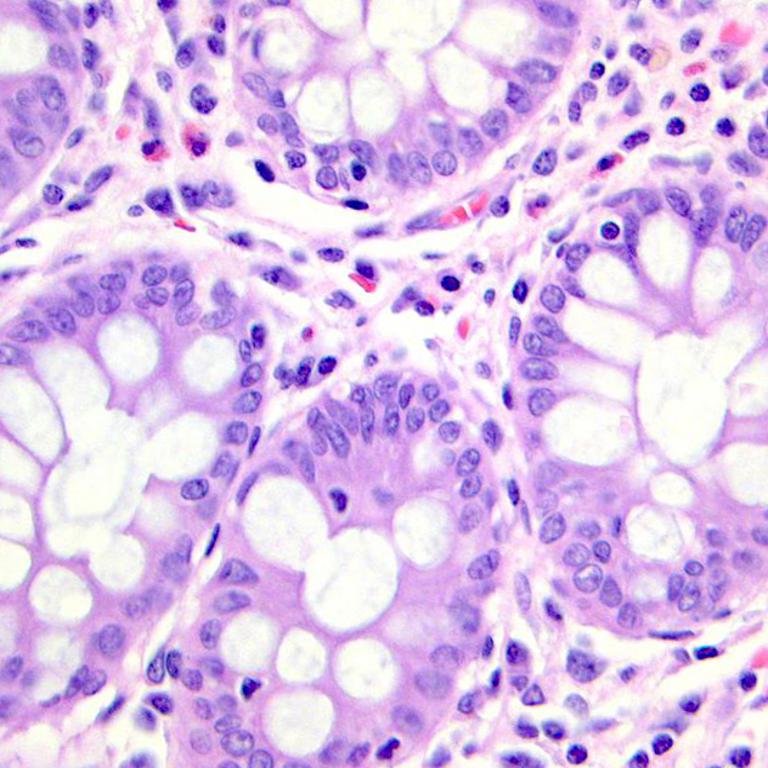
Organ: colon
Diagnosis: benign